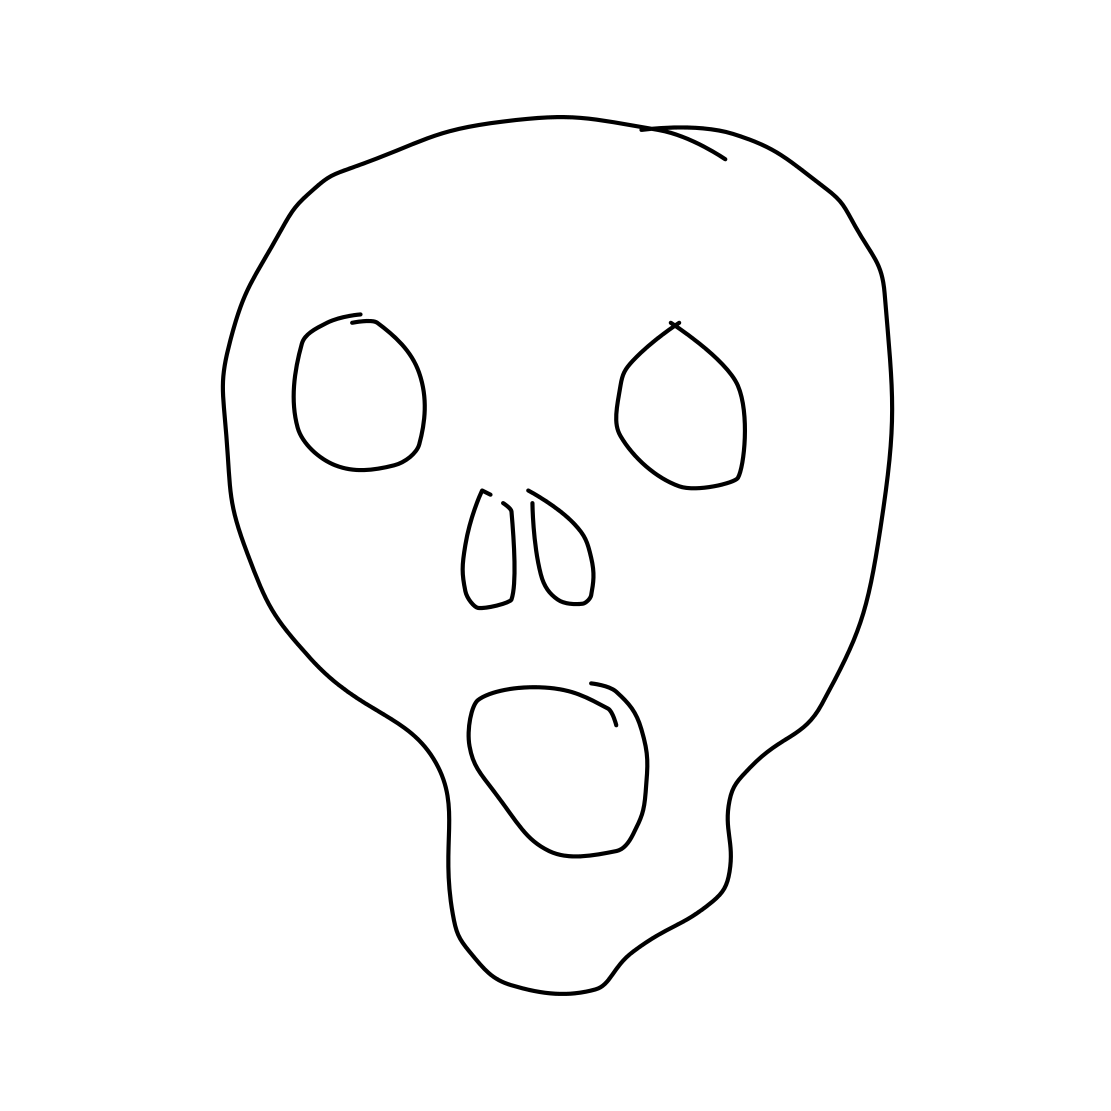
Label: skull